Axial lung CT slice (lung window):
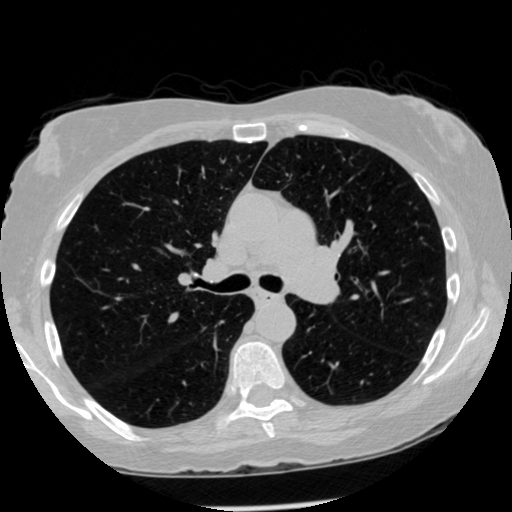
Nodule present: no